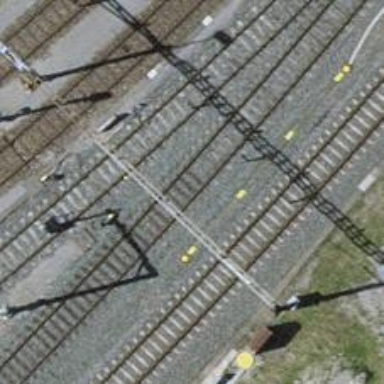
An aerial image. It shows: Rail siding with electrified tracks using contact line.